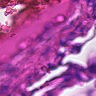
Metastatic tissue present: no